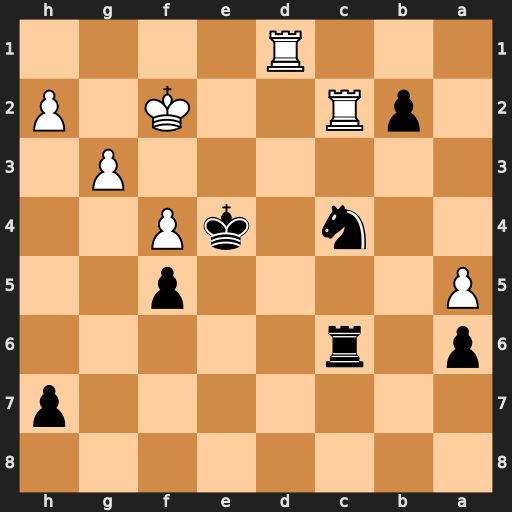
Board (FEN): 8/7p/p1r5/P4p2/2n1kP2/6P1/1pR2K1P/3R4
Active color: b
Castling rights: -
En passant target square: -
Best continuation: Ne3 Re2 Rc2